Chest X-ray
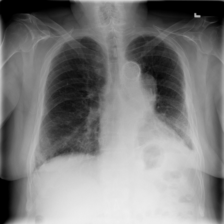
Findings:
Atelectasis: negative
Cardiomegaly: negative
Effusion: positive
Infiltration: positive
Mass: negative
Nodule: negative
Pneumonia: negative
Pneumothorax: negative
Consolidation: negative
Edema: negative
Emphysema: negative
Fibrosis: negative
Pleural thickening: negative
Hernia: negative